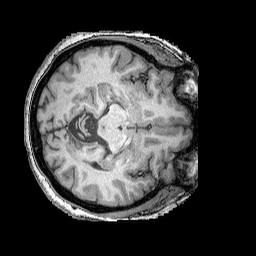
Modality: T1w
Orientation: axial
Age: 62
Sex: female
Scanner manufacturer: siemens
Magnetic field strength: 3 T
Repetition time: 2.25 s
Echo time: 0.00415 s